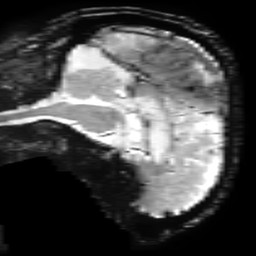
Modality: T2starw
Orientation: sagittal
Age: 63
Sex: male
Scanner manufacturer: ge
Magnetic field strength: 3 T
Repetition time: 0.65 s
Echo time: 0.02 s